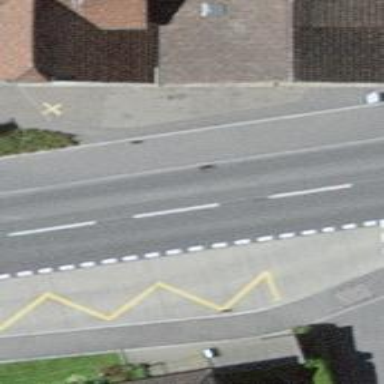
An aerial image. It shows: Secondary road with separate sidewalks on both sides.